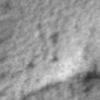
Label: no_change